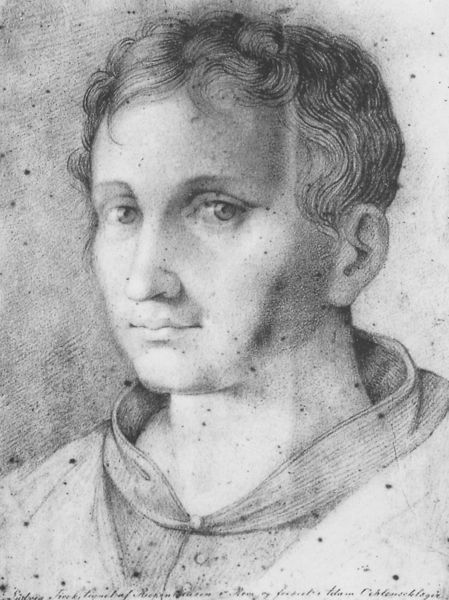
Titel: Ludwig Tieck
Künstler: Gebrüder Riepenhausen
Institution: Hillerod, Det Natioalhistoriske Museum pa Frederiksborg
Schlagwörter: gemälde, mann, schatten, grau, mund, nase, ohr, zeichnung, blick, jung, augen, kragen, bildnis, hals, portrait, porträt, haare, kinn, lippen, locken, ohren, schrift, papier, schattierung, junge, knöpfe, knabe, kohle, radierung, stich, schwarzweiß, text, leinwand, bleistift, flecken, jüngling, handschrift, stichh, auúgen, textt